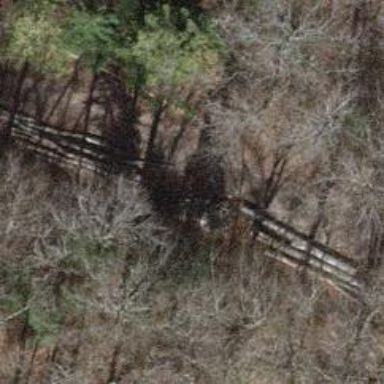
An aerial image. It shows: Unpaved path with grade1 track type.